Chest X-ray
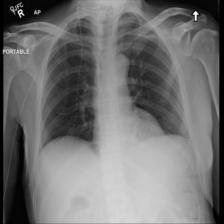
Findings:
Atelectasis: negative
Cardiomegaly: negative
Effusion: negative
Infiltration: negative
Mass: negative
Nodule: negative
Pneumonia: negative
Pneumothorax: negative
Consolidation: negative
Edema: negative
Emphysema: negative
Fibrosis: negative
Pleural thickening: negative
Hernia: negative